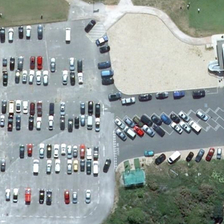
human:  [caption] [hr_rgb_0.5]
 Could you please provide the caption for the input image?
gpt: many cars are in a parking lot near some green trees .

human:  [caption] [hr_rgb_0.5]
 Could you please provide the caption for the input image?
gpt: many cars are in a parking lot near some green trees .

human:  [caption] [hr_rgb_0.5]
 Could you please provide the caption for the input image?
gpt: it is gray land and road, green trees and grassland , and in all color`s cars .

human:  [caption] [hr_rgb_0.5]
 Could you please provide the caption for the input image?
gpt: this is a parking, grassland, road, trees and many cars .

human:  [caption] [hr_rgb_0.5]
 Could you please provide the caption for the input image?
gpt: this is a parking, grassland, road, trees and many cars .